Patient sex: M
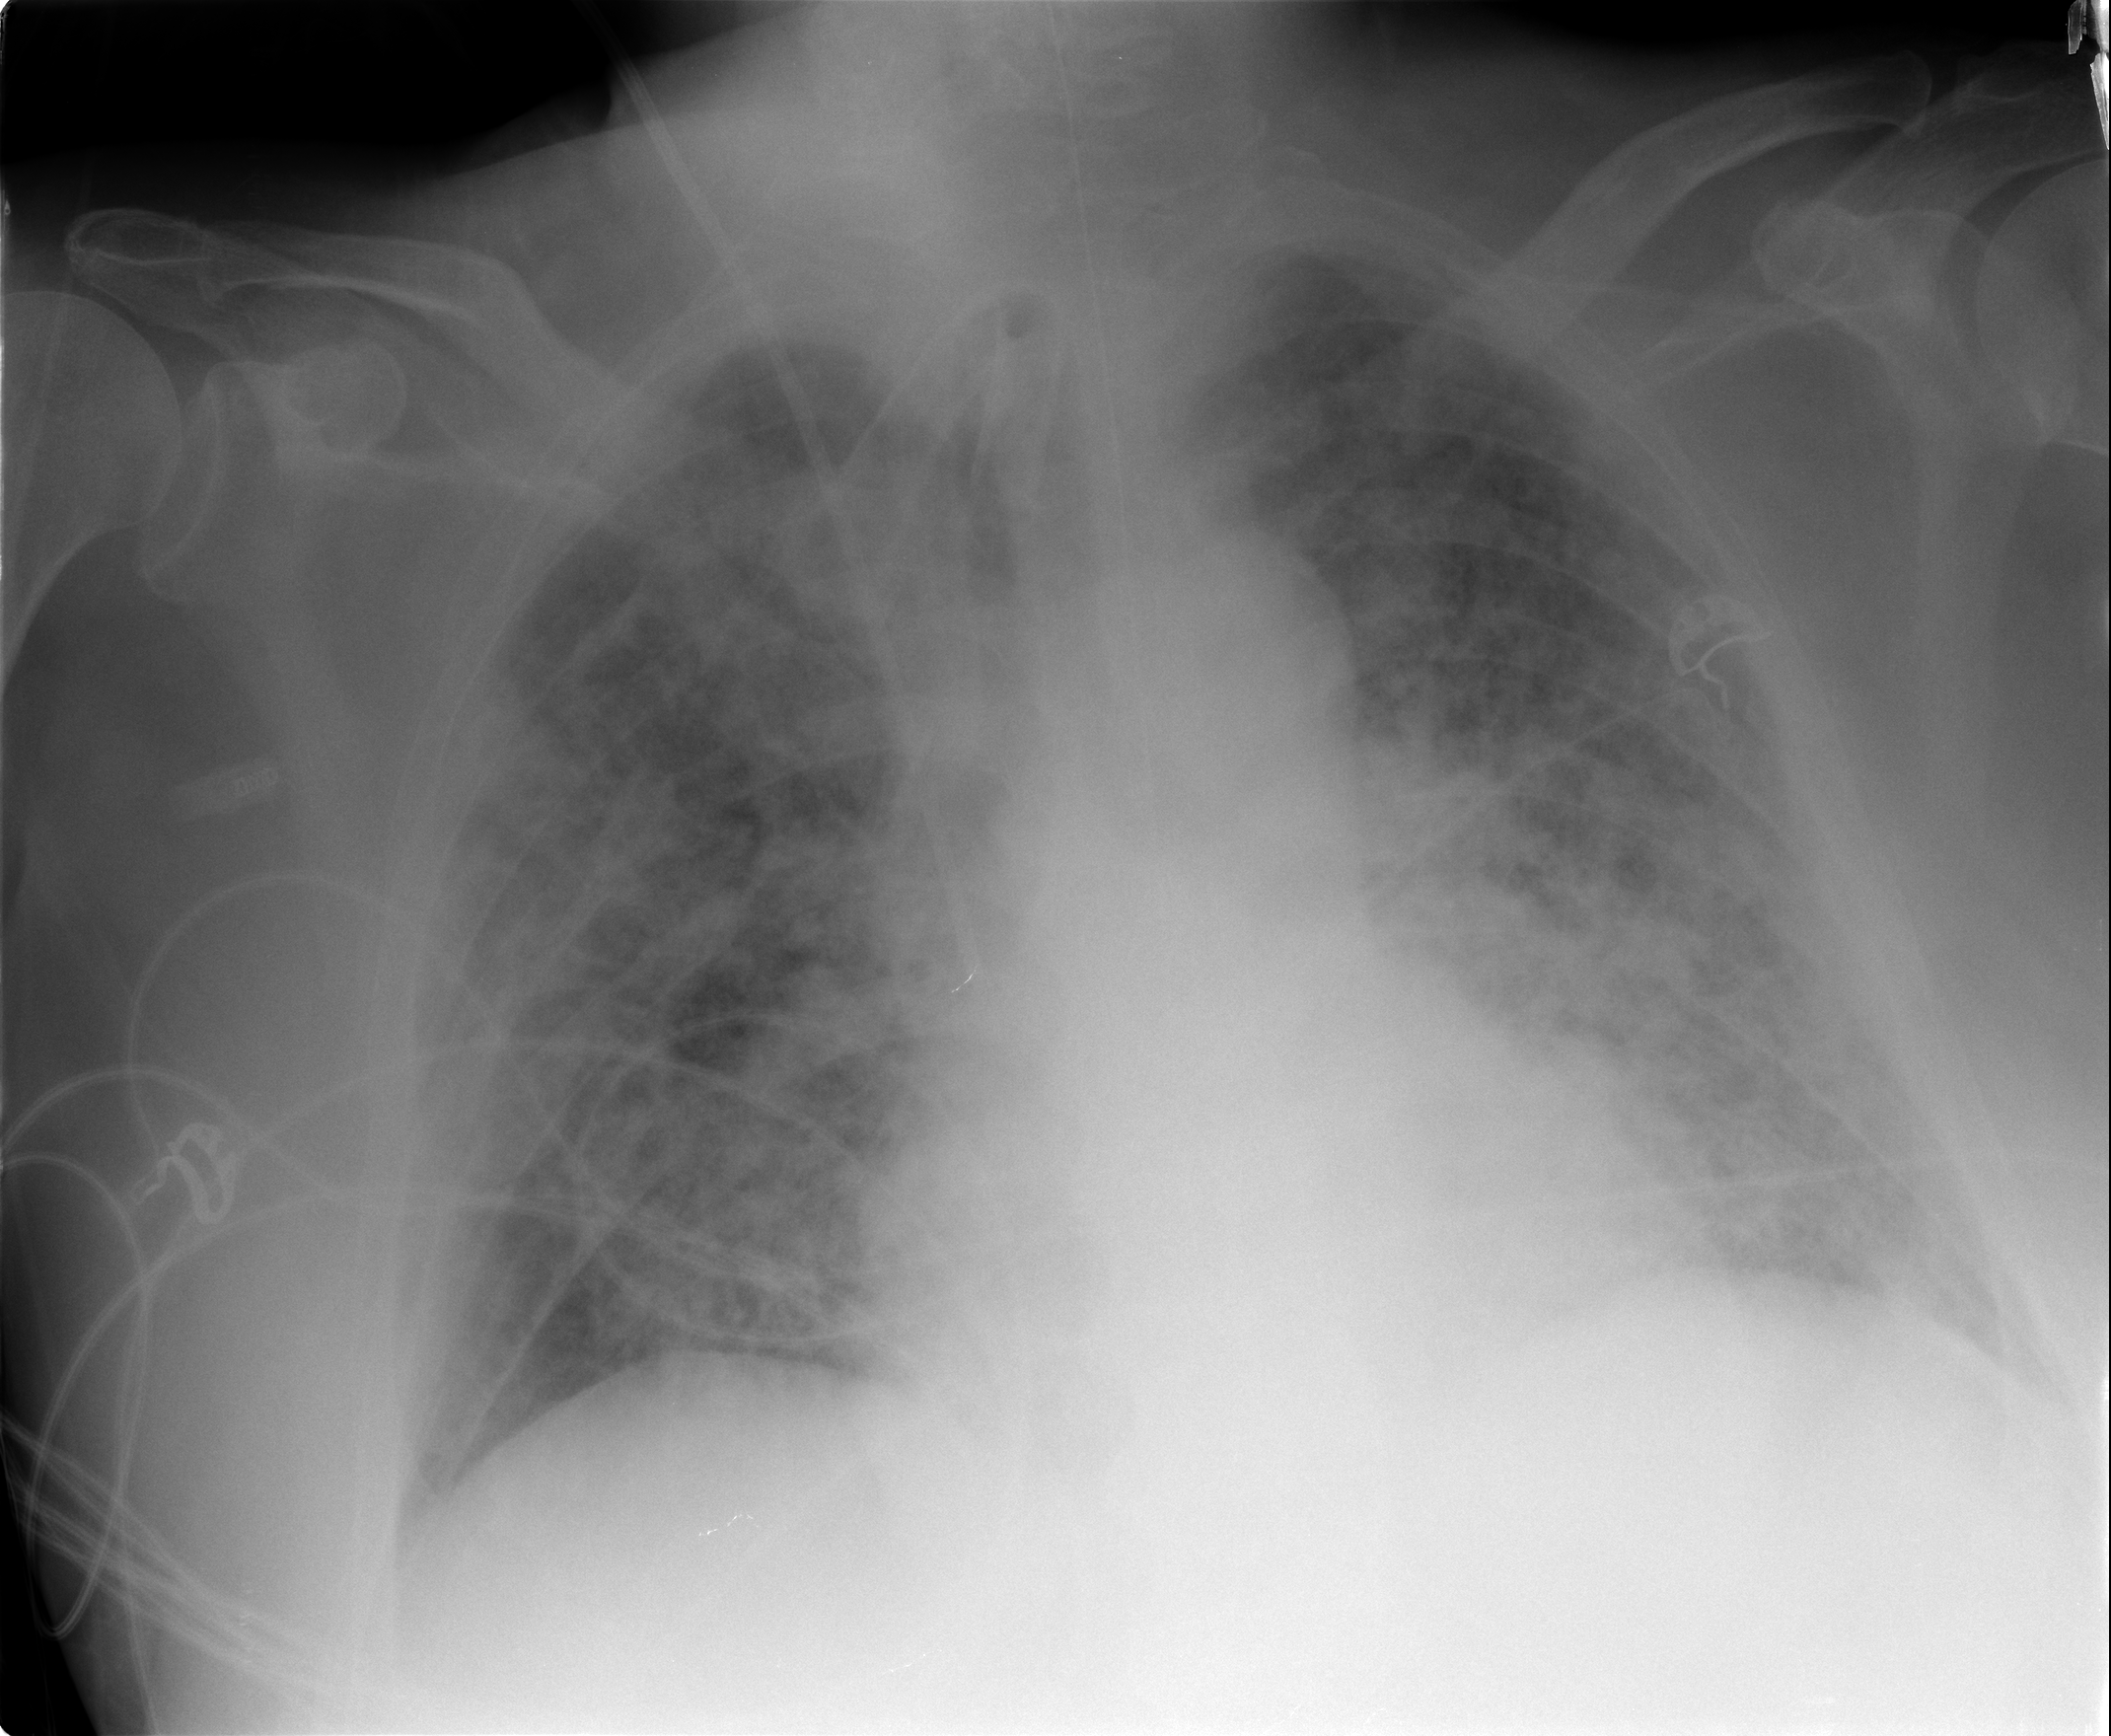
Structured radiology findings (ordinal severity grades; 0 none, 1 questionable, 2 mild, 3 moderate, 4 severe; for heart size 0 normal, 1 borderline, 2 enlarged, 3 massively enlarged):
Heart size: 1
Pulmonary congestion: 2
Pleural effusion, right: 0
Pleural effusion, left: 0
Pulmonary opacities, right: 4
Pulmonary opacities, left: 4
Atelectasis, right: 0
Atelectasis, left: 0